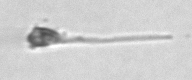
Label: Asterionellopsis_glacialis